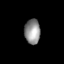
Tissue: lung
Cell type: Fibroblasts
Senescence score: 0.6178
Nuclear area (px): 380
Mean DAPI intensity: 145.076